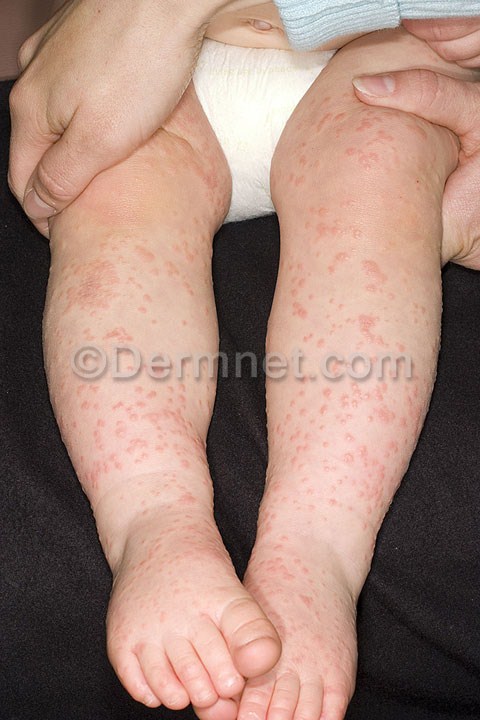
Disease: Exanthems and Drug Eruptions